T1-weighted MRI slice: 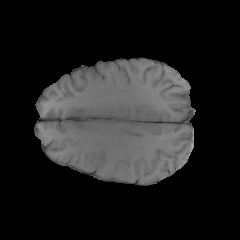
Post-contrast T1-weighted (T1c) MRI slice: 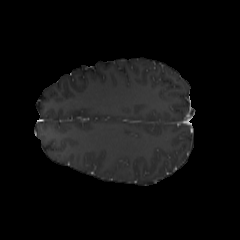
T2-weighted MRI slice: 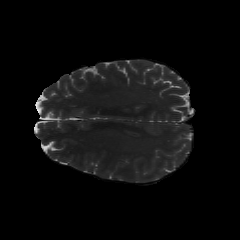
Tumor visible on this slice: no